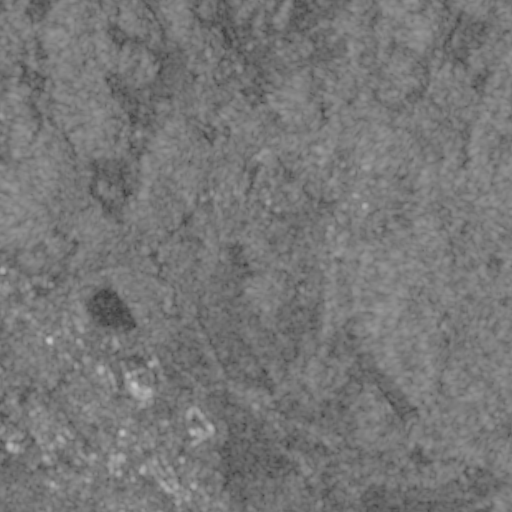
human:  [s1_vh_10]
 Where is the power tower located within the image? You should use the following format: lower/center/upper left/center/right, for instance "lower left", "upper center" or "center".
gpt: The power tower is located in the lower right of the image.
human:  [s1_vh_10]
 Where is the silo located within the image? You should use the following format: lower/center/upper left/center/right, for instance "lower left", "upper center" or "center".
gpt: The silo is located in the upper center of the image.
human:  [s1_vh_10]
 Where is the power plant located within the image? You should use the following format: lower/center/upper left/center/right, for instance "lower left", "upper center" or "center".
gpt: There is no power plant in the image.

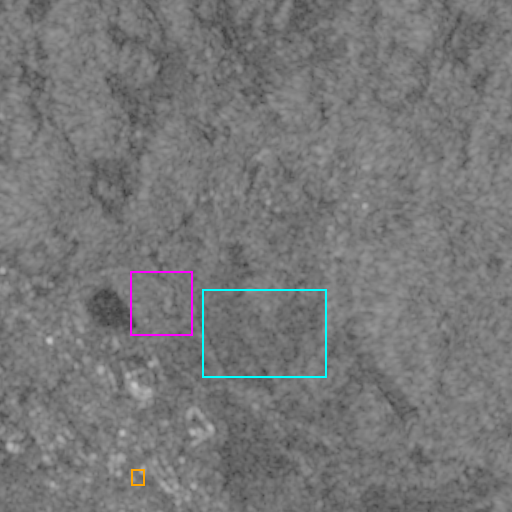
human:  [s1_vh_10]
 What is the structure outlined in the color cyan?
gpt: The structure outlined in cyan is a crop field.
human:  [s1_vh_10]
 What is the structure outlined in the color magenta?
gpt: The structure outlined in magenta is a park.
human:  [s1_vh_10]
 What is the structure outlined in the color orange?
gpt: The structure outlined in orange is a parking lot.
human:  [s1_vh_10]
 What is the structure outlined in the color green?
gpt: There is no green outline.